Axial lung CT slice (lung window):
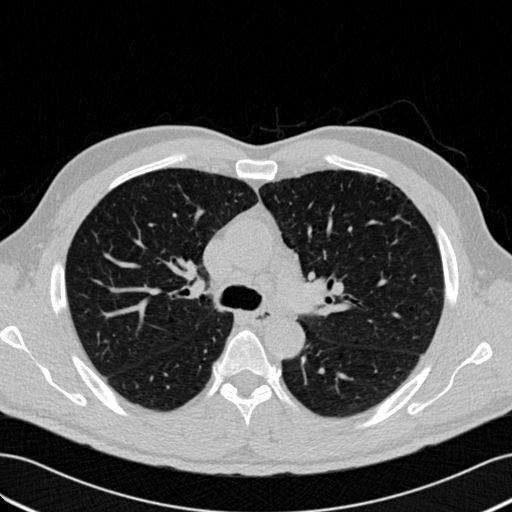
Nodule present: no